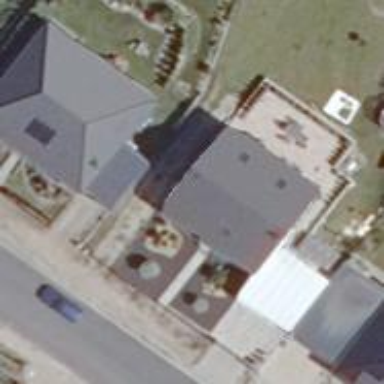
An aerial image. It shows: Simple house.